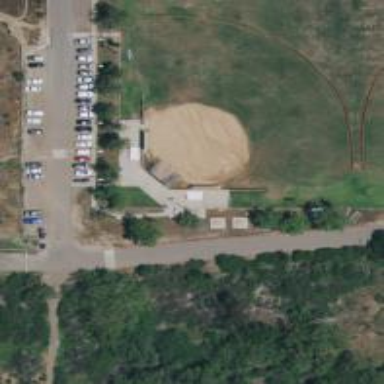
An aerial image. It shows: Dirt baseball pitch for leisure land sports.